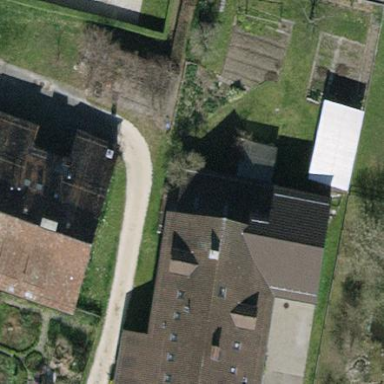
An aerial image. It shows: Apartment building with tile roof.